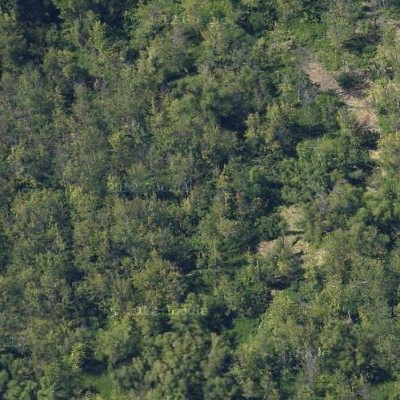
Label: Forest